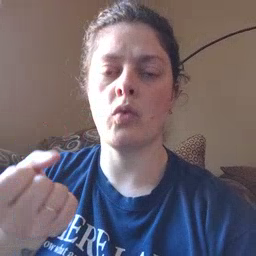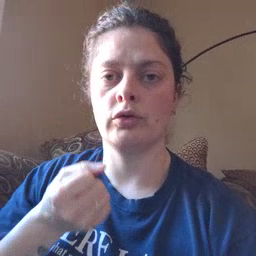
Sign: drawer